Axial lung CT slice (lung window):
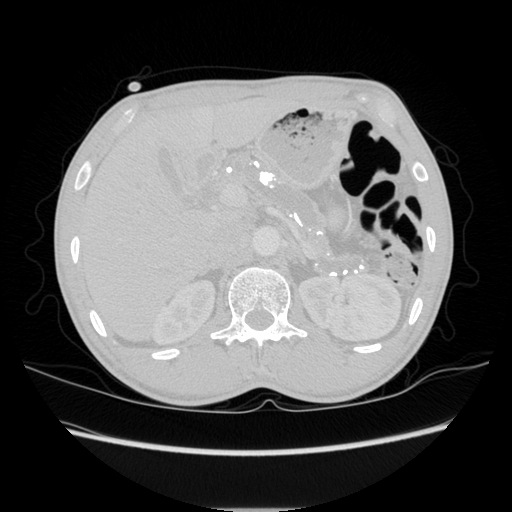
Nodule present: no